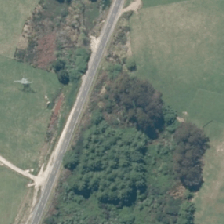
Land cover: herbaceous_freshwater_vege